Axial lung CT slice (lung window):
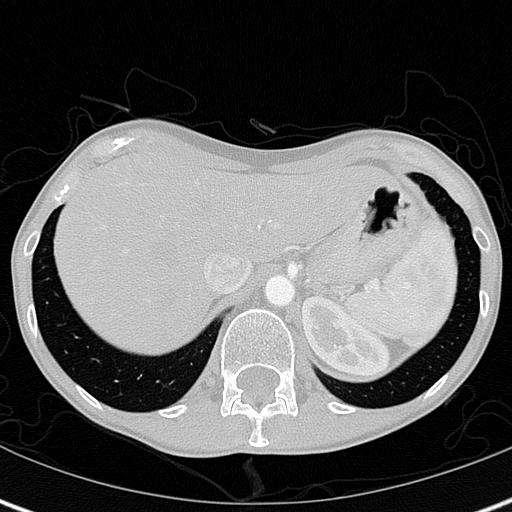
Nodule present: no